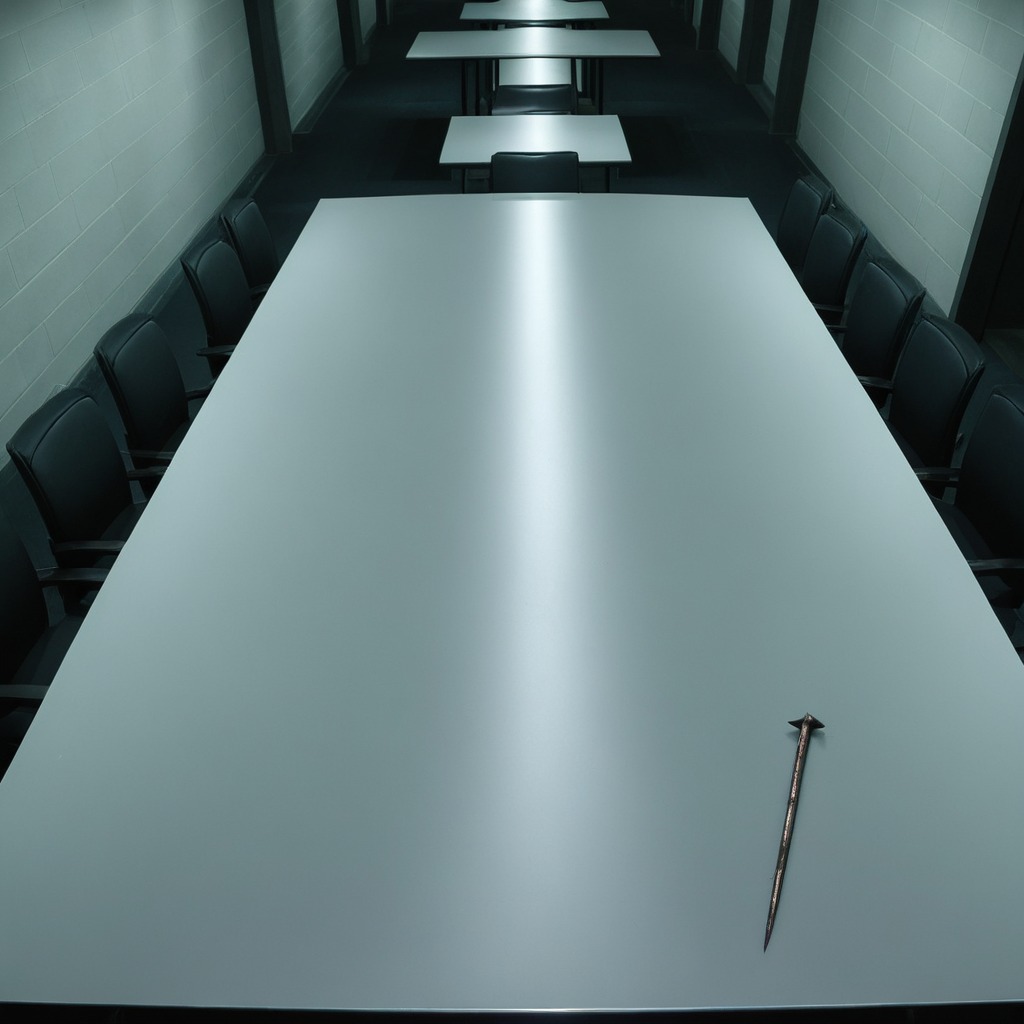
A nail is lying on the table in the railway signal maintenance room.